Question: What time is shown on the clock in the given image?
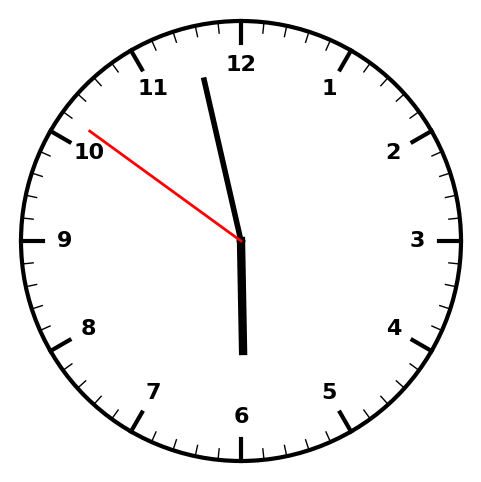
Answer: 05:57:51